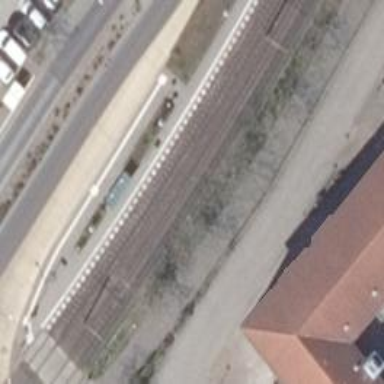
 specifically for trams. The platform has shelter."